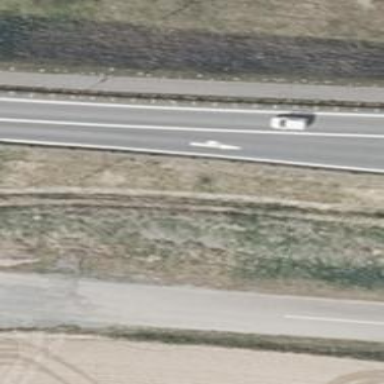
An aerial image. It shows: Secondary road with asphalt surface.